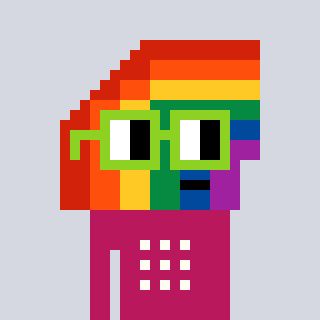
a pixel art character with square light green glasses, a rainbow-shaped head and a darkpink-colored body on a cool background